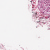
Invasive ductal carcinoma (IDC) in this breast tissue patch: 0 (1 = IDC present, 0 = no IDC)